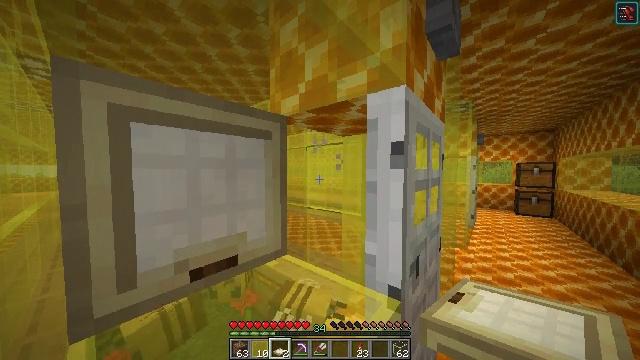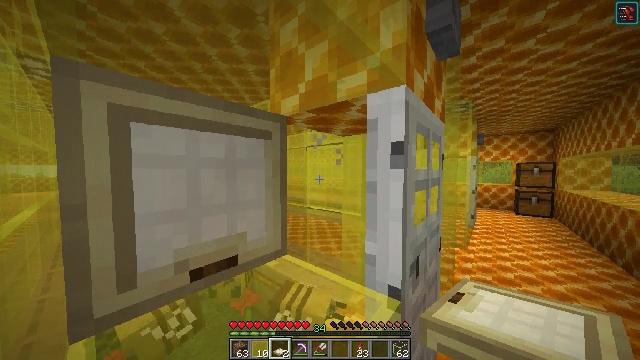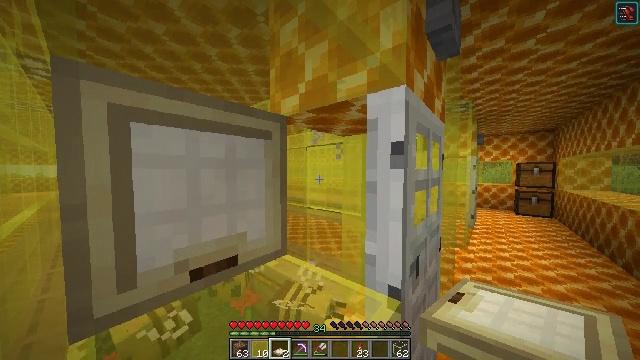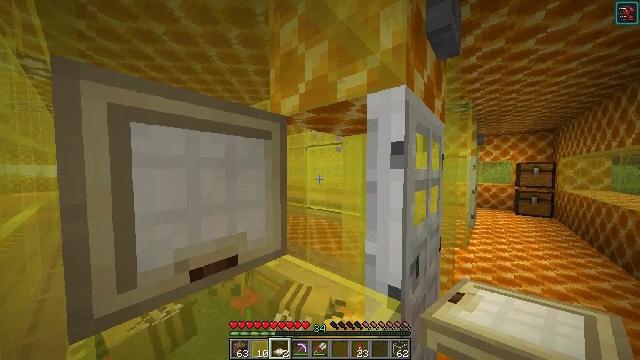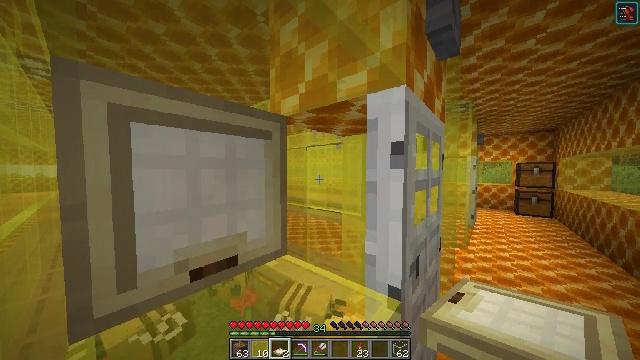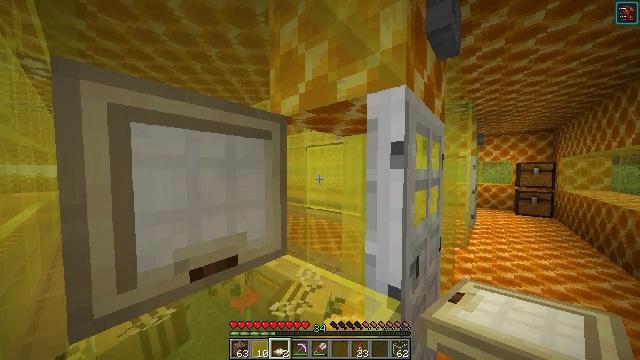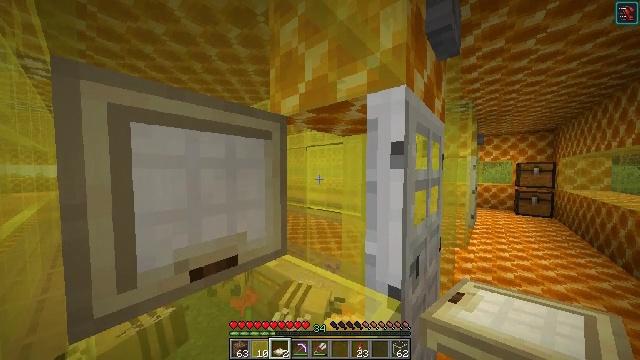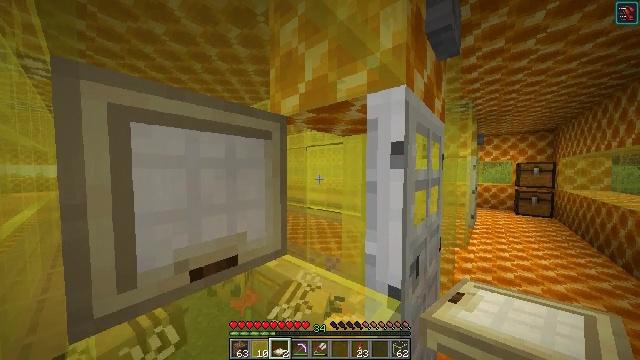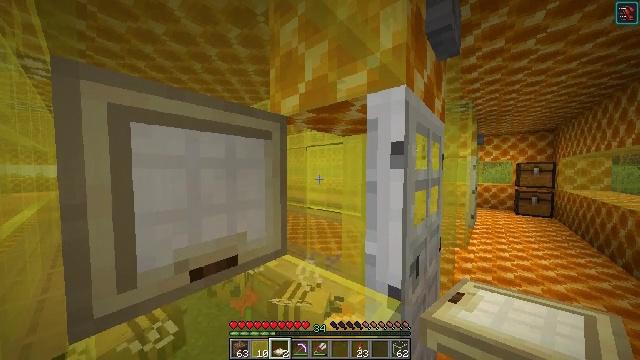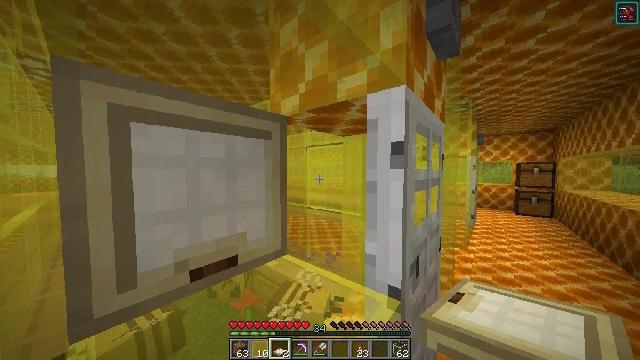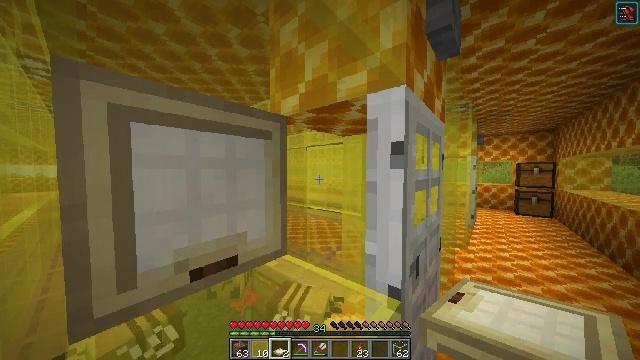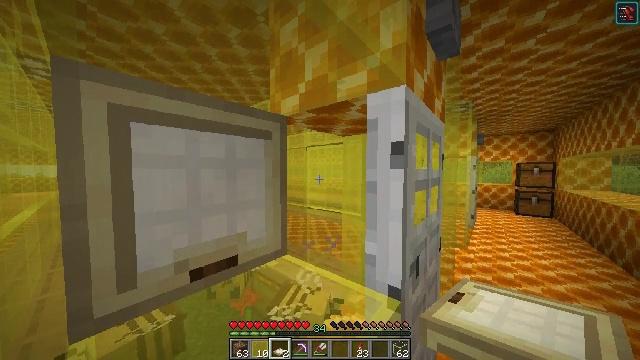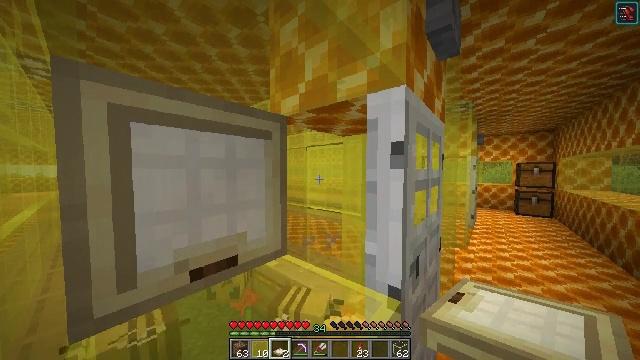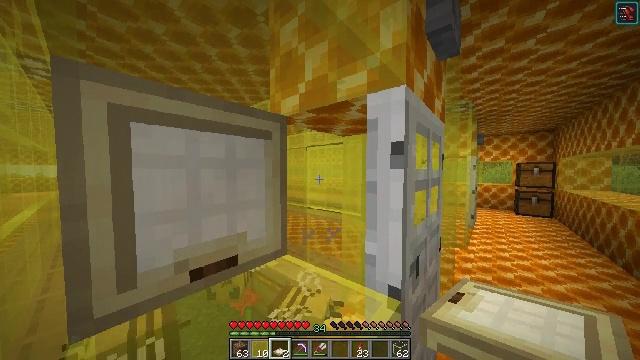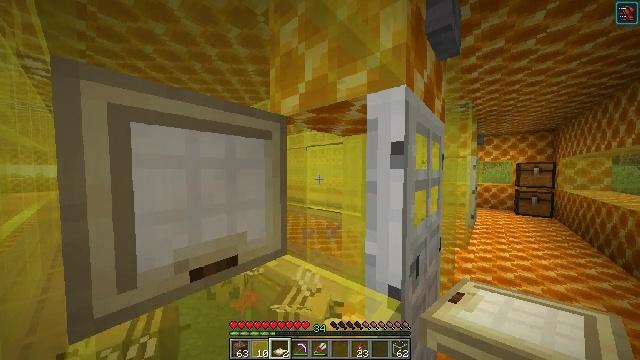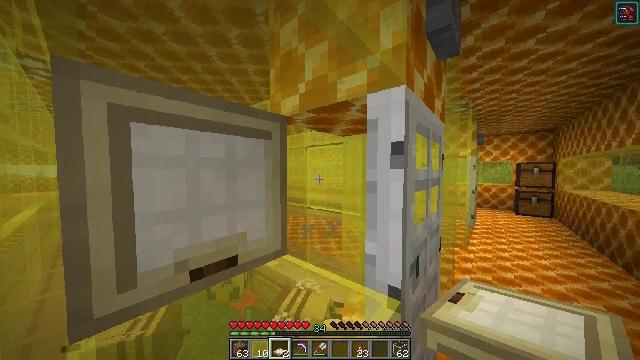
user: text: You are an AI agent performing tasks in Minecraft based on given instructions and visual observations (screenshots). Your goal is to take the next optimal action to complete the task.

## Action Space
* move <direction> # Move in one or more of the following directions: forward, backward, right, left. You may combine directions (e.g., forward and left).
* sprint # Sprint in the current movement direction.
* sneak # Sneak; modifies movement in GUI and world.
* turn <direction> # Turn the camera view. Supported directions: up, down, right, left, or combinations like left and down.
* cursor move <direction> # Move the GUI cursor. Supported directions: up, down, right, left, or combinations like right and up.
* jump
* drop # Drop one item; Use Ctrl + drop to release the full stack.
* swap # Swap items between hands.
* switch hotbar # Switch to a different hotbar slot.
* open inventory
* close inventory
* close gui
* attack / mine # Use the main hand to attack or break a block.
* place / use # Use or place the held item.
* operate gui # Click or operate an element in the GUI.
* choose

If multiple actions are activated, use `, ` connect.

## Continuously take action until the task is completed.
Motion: motion action
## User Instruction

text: Break down the birch trapdoor to collect it.
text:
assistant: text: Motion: no_op
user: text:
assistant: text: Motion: no_op
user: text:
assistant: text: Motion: no_op
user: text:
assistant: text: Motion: no_op
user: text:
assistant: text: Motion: no_op
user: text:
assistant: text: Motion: no_op
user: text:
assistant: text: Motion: no_op
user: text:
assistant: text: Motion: no_op
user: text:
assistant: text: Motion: no_op
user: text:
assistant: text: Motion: no_op
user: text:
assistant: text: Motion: no_op
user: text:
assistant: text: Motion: no_op
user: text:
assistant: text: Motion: no_op
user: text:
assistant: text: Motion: no_op
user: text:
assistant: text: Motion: no_op
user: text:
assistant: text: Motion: no_op
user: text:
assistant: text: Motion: no_op
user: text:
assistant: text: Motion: no_op
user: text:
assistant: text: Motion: no_op
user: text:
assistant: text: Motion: no_op
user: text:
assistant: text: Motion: no_op
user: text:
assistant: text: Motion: no_op
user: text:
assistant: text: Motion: no_op
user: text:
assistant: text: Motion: no_op
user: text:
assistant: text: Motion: no_op
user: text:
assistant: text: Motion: no_op
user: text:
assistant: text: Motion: no_op
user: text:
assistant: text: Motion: no_op
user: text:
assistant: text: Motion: no_op
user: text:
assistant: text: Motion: no_op